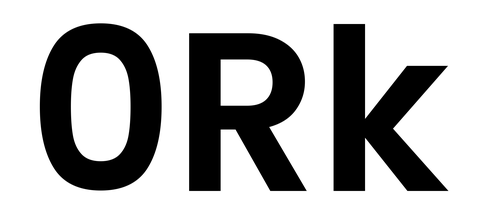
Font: Poppins-SemiBold